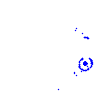
Particle: electron